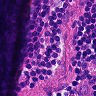
Metastatic tissue present: no